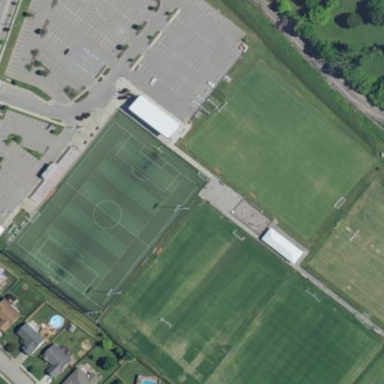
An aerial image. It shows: Sports center for soccer and American football activities on leisure land.